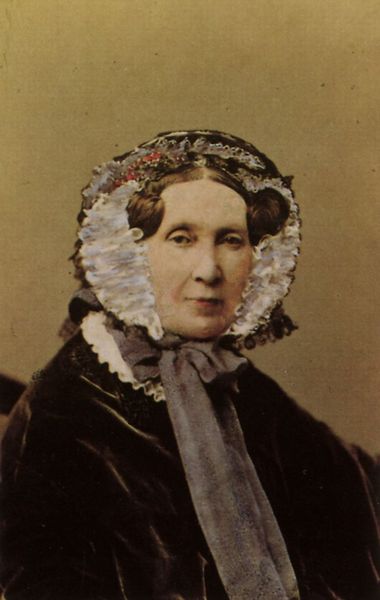
Titel: Porträt der Fürstentochter Daschkova
Künstler: Andrej I. Denier
Schlagwörter: dunkel, gemälde, kopf, umhang, weiß, gelb, ocker, sitzen, blumen, braun, frau, frisur, grau, haar, hintergrund, hut, kleid, kreide, mund, nase, schmuck, schwarz, stirn, zeichnung, ölbild, blick, blüte, blüten, dame, rot, schal, tuch, beige, expressionismus, haube, malerei, schleife, alt, kappe, mütze, wand, alte, augen, band, falten, gesicht, inkarnat, kragen, pelz, samt, spitze, tod, trauer, bild, bildnis, hals, halskrause, portrait, porträt, öl, gold, haare, mantel, pose, stoff, england, frontal, kinn, lippen, locken, puder, scheitel, kopfbedeckung, farbig, modell, lila, violett, amerika, ausdruck, haarband, jugendstil, kopftuch, ernst, streng, pupillen, rüschen, foto, fotografie, mundwinkel, posieren, krause, strenge, viktorianisch, königin, usa, wien, schnecke, cape, alte frau, erinnerung, blich, kopfschmuck, schlaufe, okker, protrait, biedermaier, gräfin, portrit, fad, bearbeitet, grecotton, orang utan, rauer, europäisch, zugeschnürt, schn ecken, gekröse